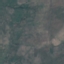
Land use / land cover: HerbaceousVegetation